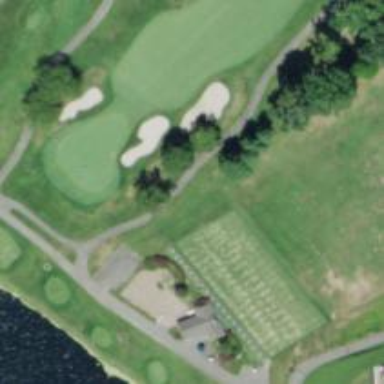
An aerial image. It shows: Pathway for golfing.